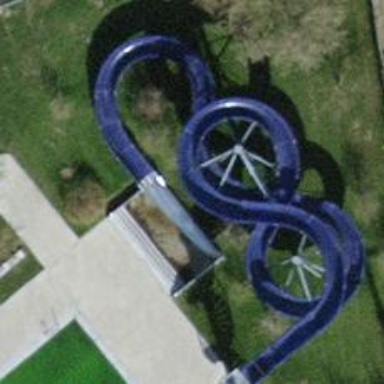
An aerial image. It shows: Playground with slide.